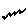
Label: zigzag